Question: I'm using Scala plugin 3.0 in Eclipse Juno. When I run a Scala program using "Run As >> Scala Application". Eclipse will launch a new Scala Application and then run it. If this program has run before, Eclipse still launches a new one instead of using the memorized old one. For example, I ran AggregateActionTest.scala several times, eclipse will generate many applications instead of one. I do not like this style. Is there any way to handle this problem?

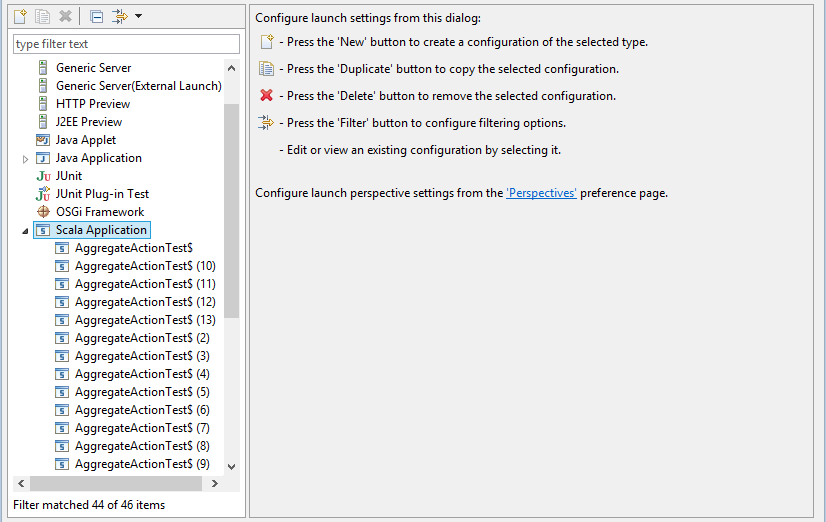
Answer: You can avoid that by hitting the run button in the tool bar or using its key binding instead of selecting > . I prefer to set Eclipse up to always launch the previously launched application ( > > , at the bottom, ), and define a custom key binding for that ( > > , filter for ).